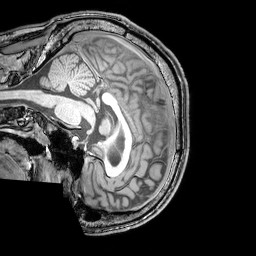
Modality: T1w
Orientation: sagittal
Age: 24
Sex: male
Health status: healthy
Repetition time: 0.081 s
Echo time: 0.037 s